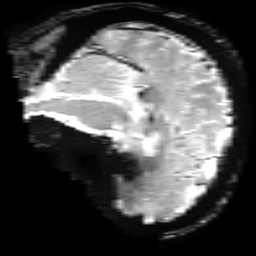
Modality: T2starw
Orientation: sagittal
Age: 49
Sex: male
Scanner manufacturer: ge
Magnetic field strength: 3 T
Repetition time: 0.65 s
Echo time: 0.02 s